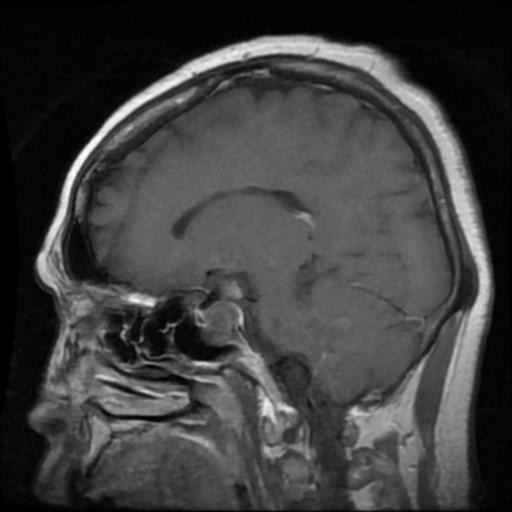
Label: pituitary